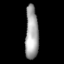
Tissue: lung
Cell type: Others
Senescence score: 0.6985
Nuclear area (px): 688
Mean DAPI intensity: 161.201